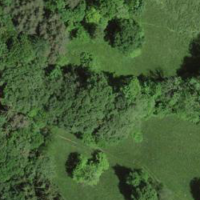
EUNIS habitat code: 44
Species observed at this site:
Melittis melissophyllum